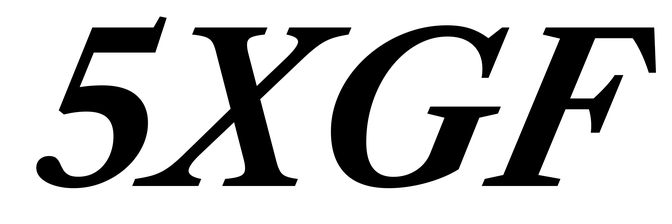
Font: LibreCaslonText-Italic_Bold_Italic